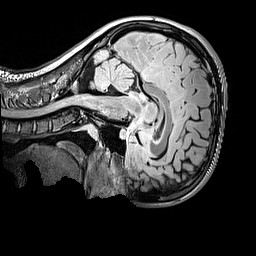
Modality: FLAIR
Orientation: sagittal
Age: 13
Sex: female
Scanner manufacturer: siemens
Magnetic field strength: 3 T
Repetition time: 5 s
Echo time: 0.388 s